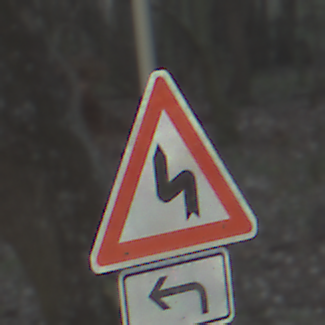
Verkehrszeichen: DoppelkurveZunaechstLinks
Zusatzzeichen unten: RichtungsangabeDurchPfeile2
Umgebung: Outdoor, Nature
Tageszeit: SunriseSunset
Wetter: Clear
Licht: Natural
Jahreszeit: Winter
Kontrast: LowContrast